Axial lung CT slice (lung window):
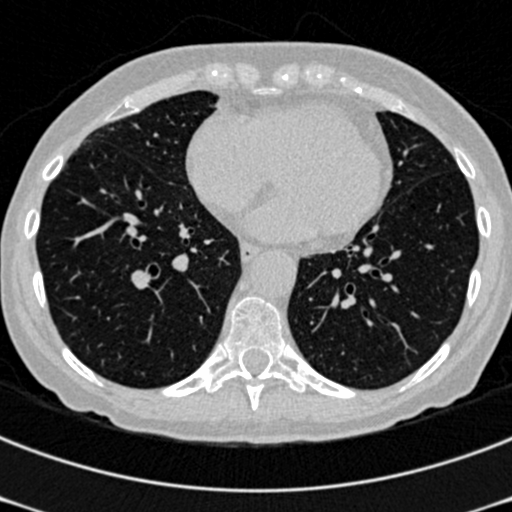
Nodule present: no